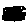
Label: tree